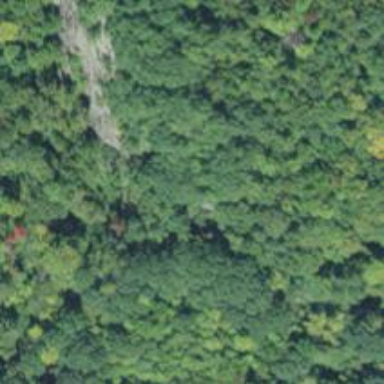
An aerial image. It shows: Cliff in nature.